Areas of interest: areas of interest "Residential"
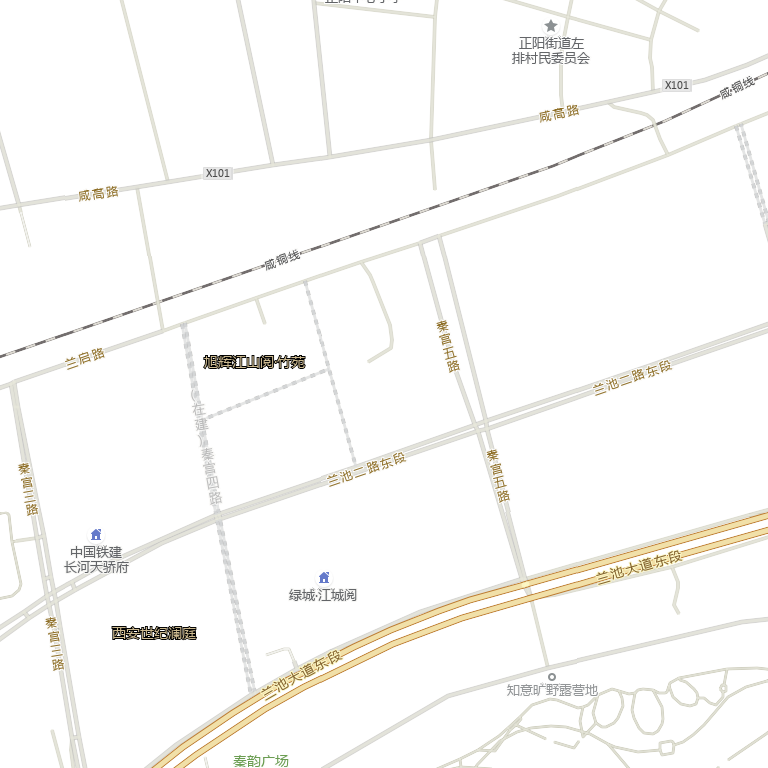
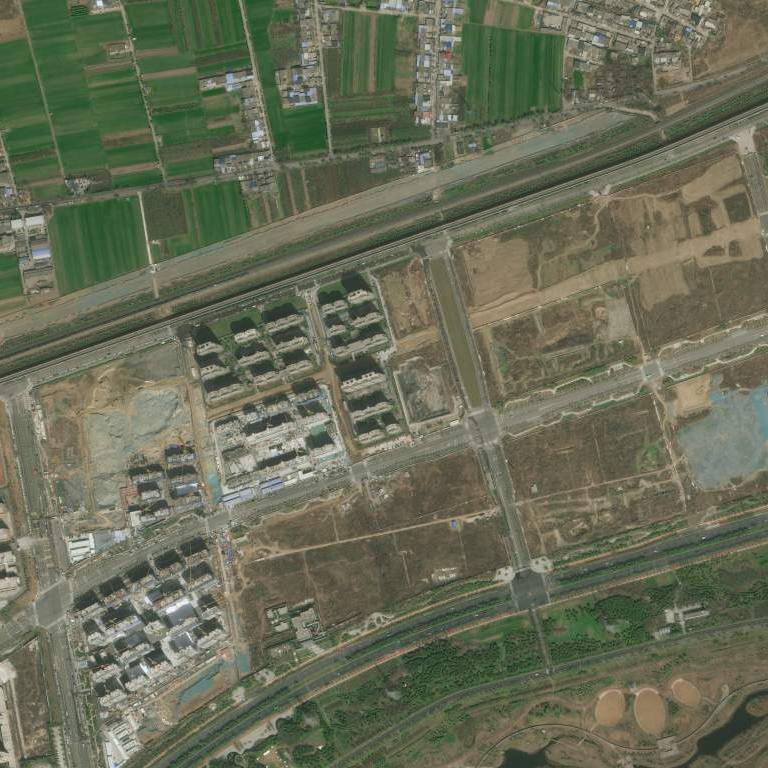